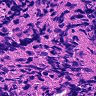
Metastatic tissue present: no